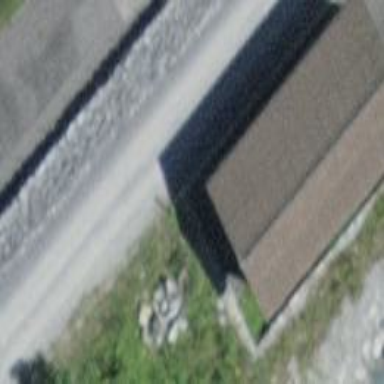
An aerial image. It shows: Service building.